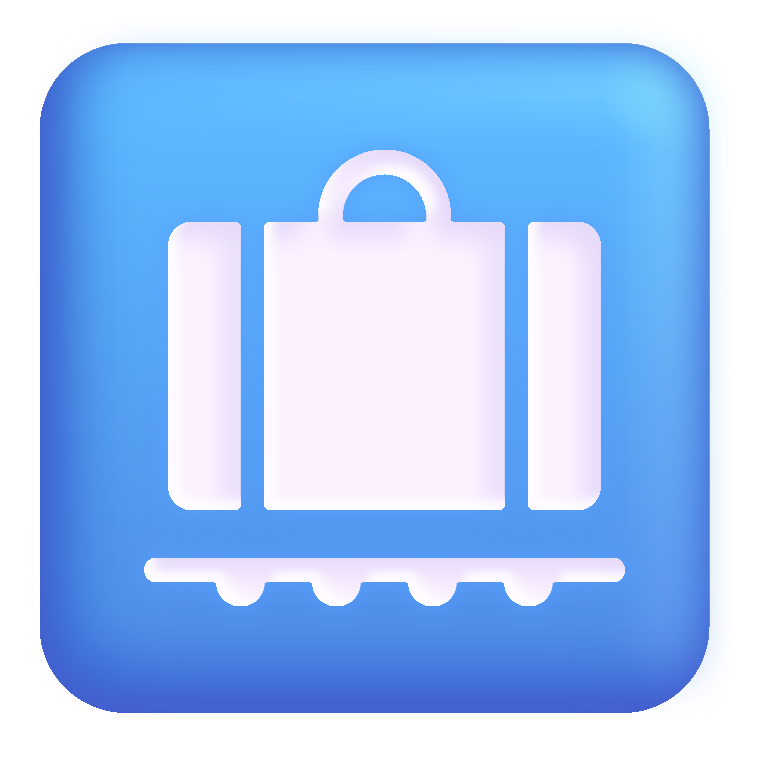
baggage claim color